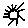
Label: sun